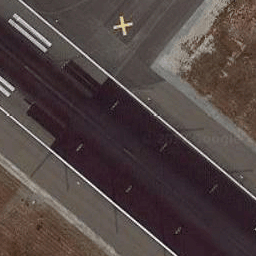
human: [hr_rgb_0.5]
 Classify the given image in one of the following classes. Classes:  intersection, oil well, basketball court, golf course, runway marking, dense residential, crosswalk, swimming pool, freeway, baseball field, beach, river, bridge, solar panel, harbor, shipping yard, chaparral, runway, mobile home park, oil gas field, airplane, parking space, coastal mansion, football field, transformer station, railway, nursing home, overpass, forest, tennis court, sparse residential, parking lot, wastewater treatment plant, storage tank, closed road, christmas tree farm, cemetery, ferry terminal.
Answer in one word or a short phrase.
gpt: runway